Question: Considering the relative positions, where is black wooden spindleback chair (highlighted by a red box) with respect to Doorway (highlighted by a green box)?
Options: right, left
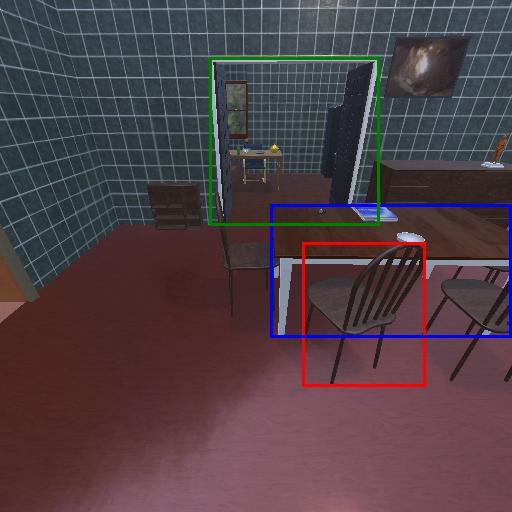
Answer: right